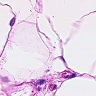
Metastatic tissue present: no